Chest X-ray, AP view. Patient: 44 years old, sex M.
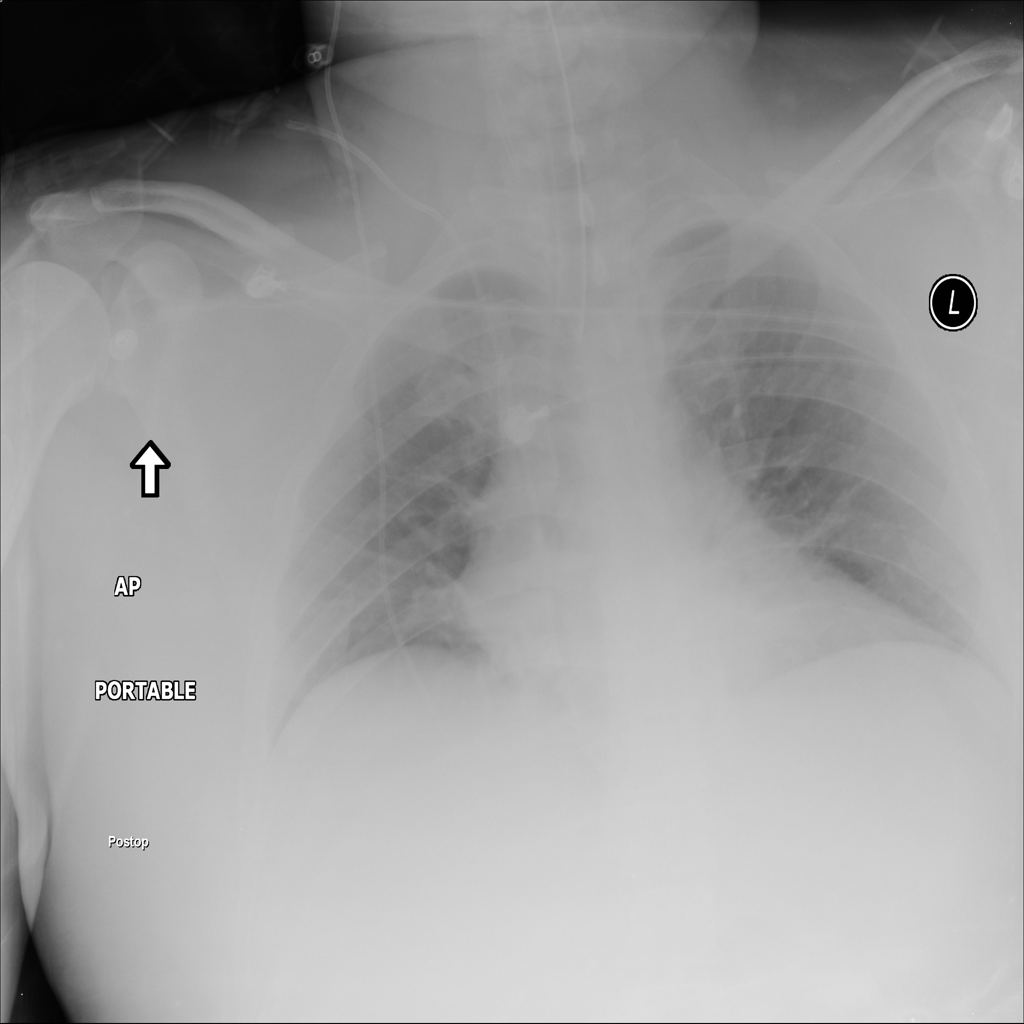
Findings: No Finding